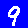
Digit: 9